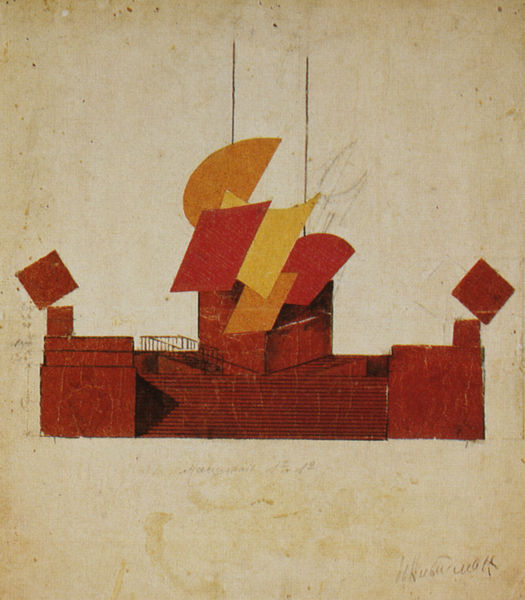
Titel: Entwurf zu einer Festdekoration für den Platz vor dem Winterpalais
Künstler: Natan Altman
Standort: St. Petersburg
Institution: Staatliches Museum für die Geschichte Leningrads
Schlagwörter: schatten, dreieck, gelb, komposition, kubismus, orange, schwarz, zeichnung, rot, architektur, papier, modell, stab, abstrakt, modern, formen, linien, treppe, treppen, collage, rechtecke, rechteck, linie, quadrat, anordnung, schablone, paralellogramm, schablonen